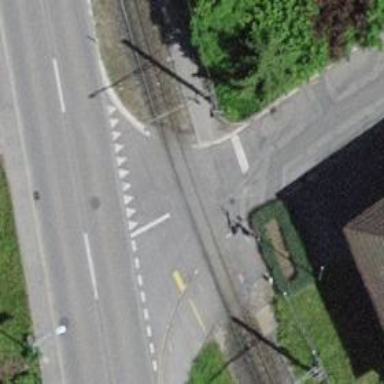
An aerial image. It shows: Level crossing along the railway.